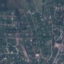
Label: Residential